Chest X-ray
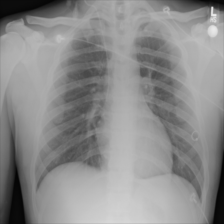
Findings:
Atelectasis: negative
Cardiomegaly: negative
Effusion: negative
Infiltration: negative
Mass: negative
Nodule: negative
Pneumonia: negative
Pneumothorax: negative
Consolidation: negative
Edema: negative
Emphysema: negative
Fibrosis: negative
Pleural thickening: negative
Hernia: negative